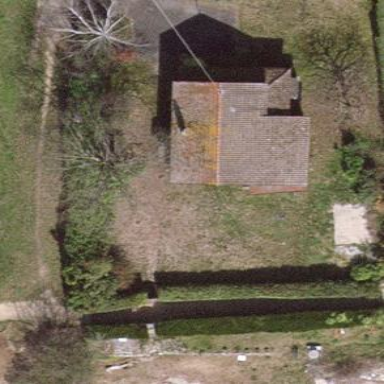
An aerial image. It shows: Simple and straightforward house.